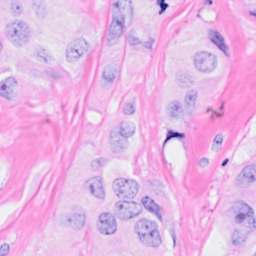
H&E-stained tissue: Breast